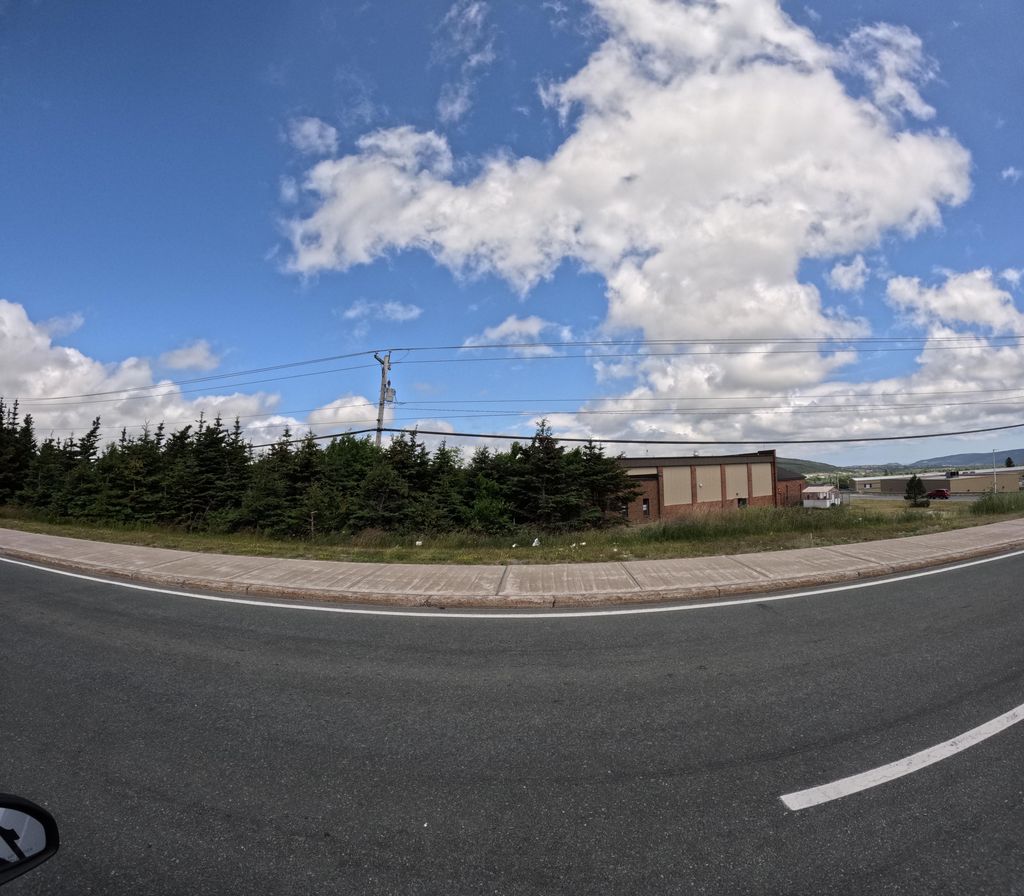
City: st_johns